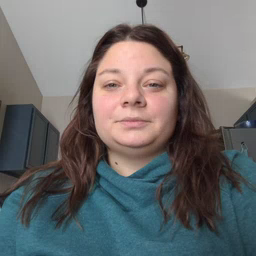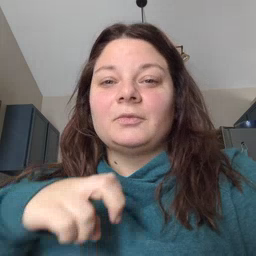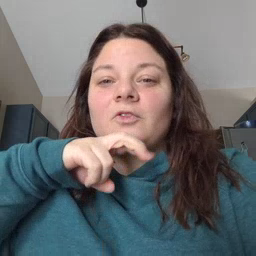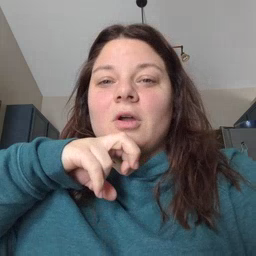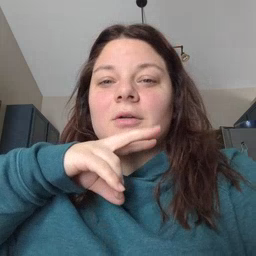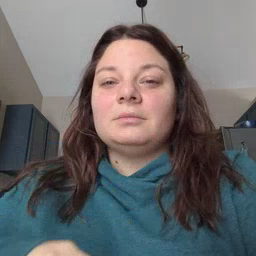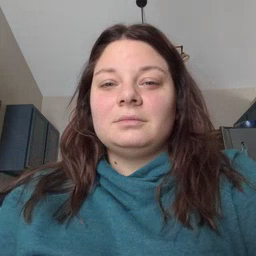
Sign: frog